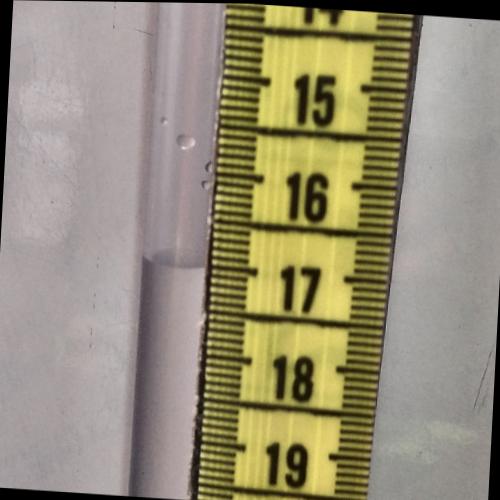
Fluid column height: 17.0 cm